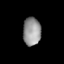
Tissue: lung
Cell type: Epithelial cells
Senescence score: 0.1726
Nuclear area (px): 489
Mean DAPI intensity: 148.859